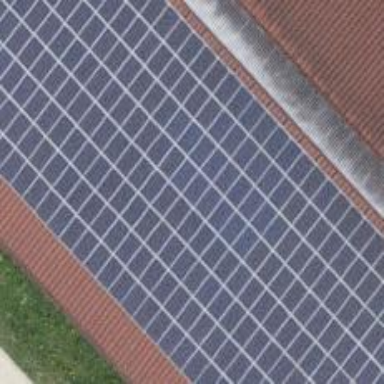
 consisting of solar photovoltaic panels."